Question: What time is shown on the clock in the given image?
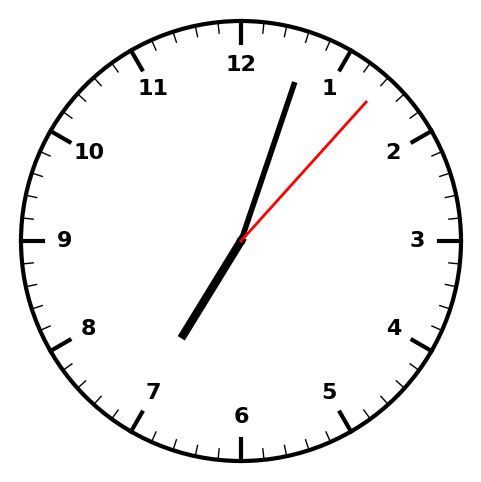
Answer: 07:03:07